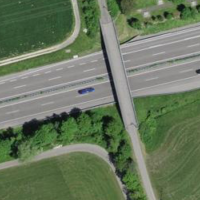
EUNIS habitat code: 57
Species observed at this site:
Vicia sepium